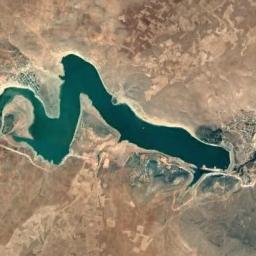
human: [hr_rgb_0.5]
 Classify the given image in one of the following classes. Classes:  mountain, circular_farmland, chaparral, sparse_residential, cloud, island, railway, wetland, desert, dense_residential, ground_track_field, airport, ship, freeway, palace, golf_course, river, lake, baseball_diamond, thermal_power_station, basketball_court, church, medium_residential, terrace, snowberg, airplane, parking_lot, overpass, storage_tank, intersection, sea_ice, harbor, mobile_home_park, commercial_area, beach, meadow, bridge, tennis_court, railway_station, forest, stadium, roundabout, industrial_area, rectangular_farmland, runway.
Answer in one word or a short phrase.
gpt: lake